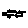
Label: car